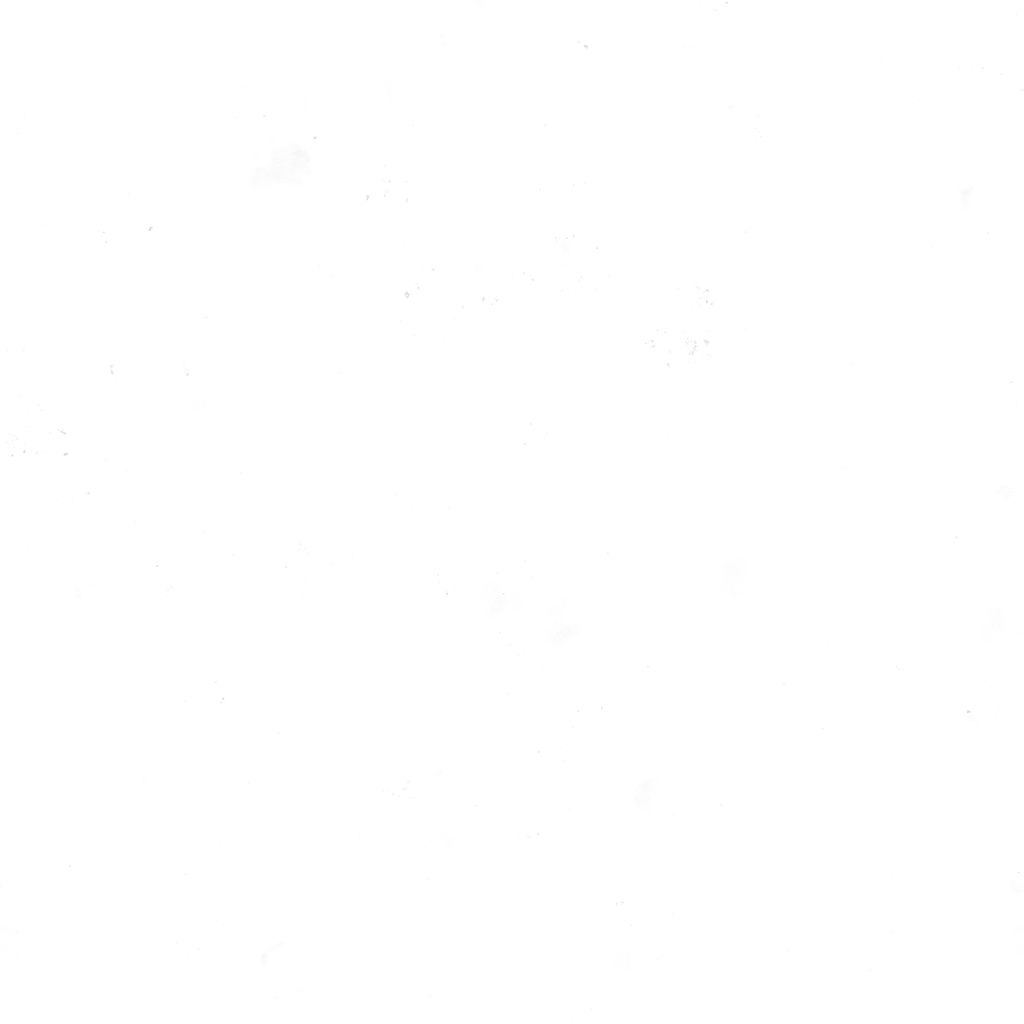
Texture map type: Metalness